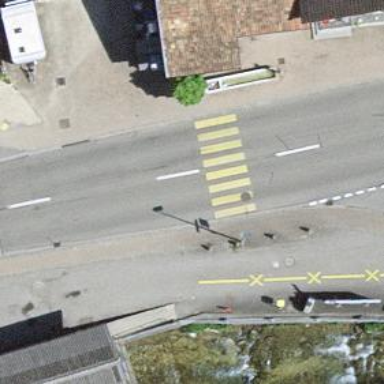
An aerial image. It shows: Marked road crossing.